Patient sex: M
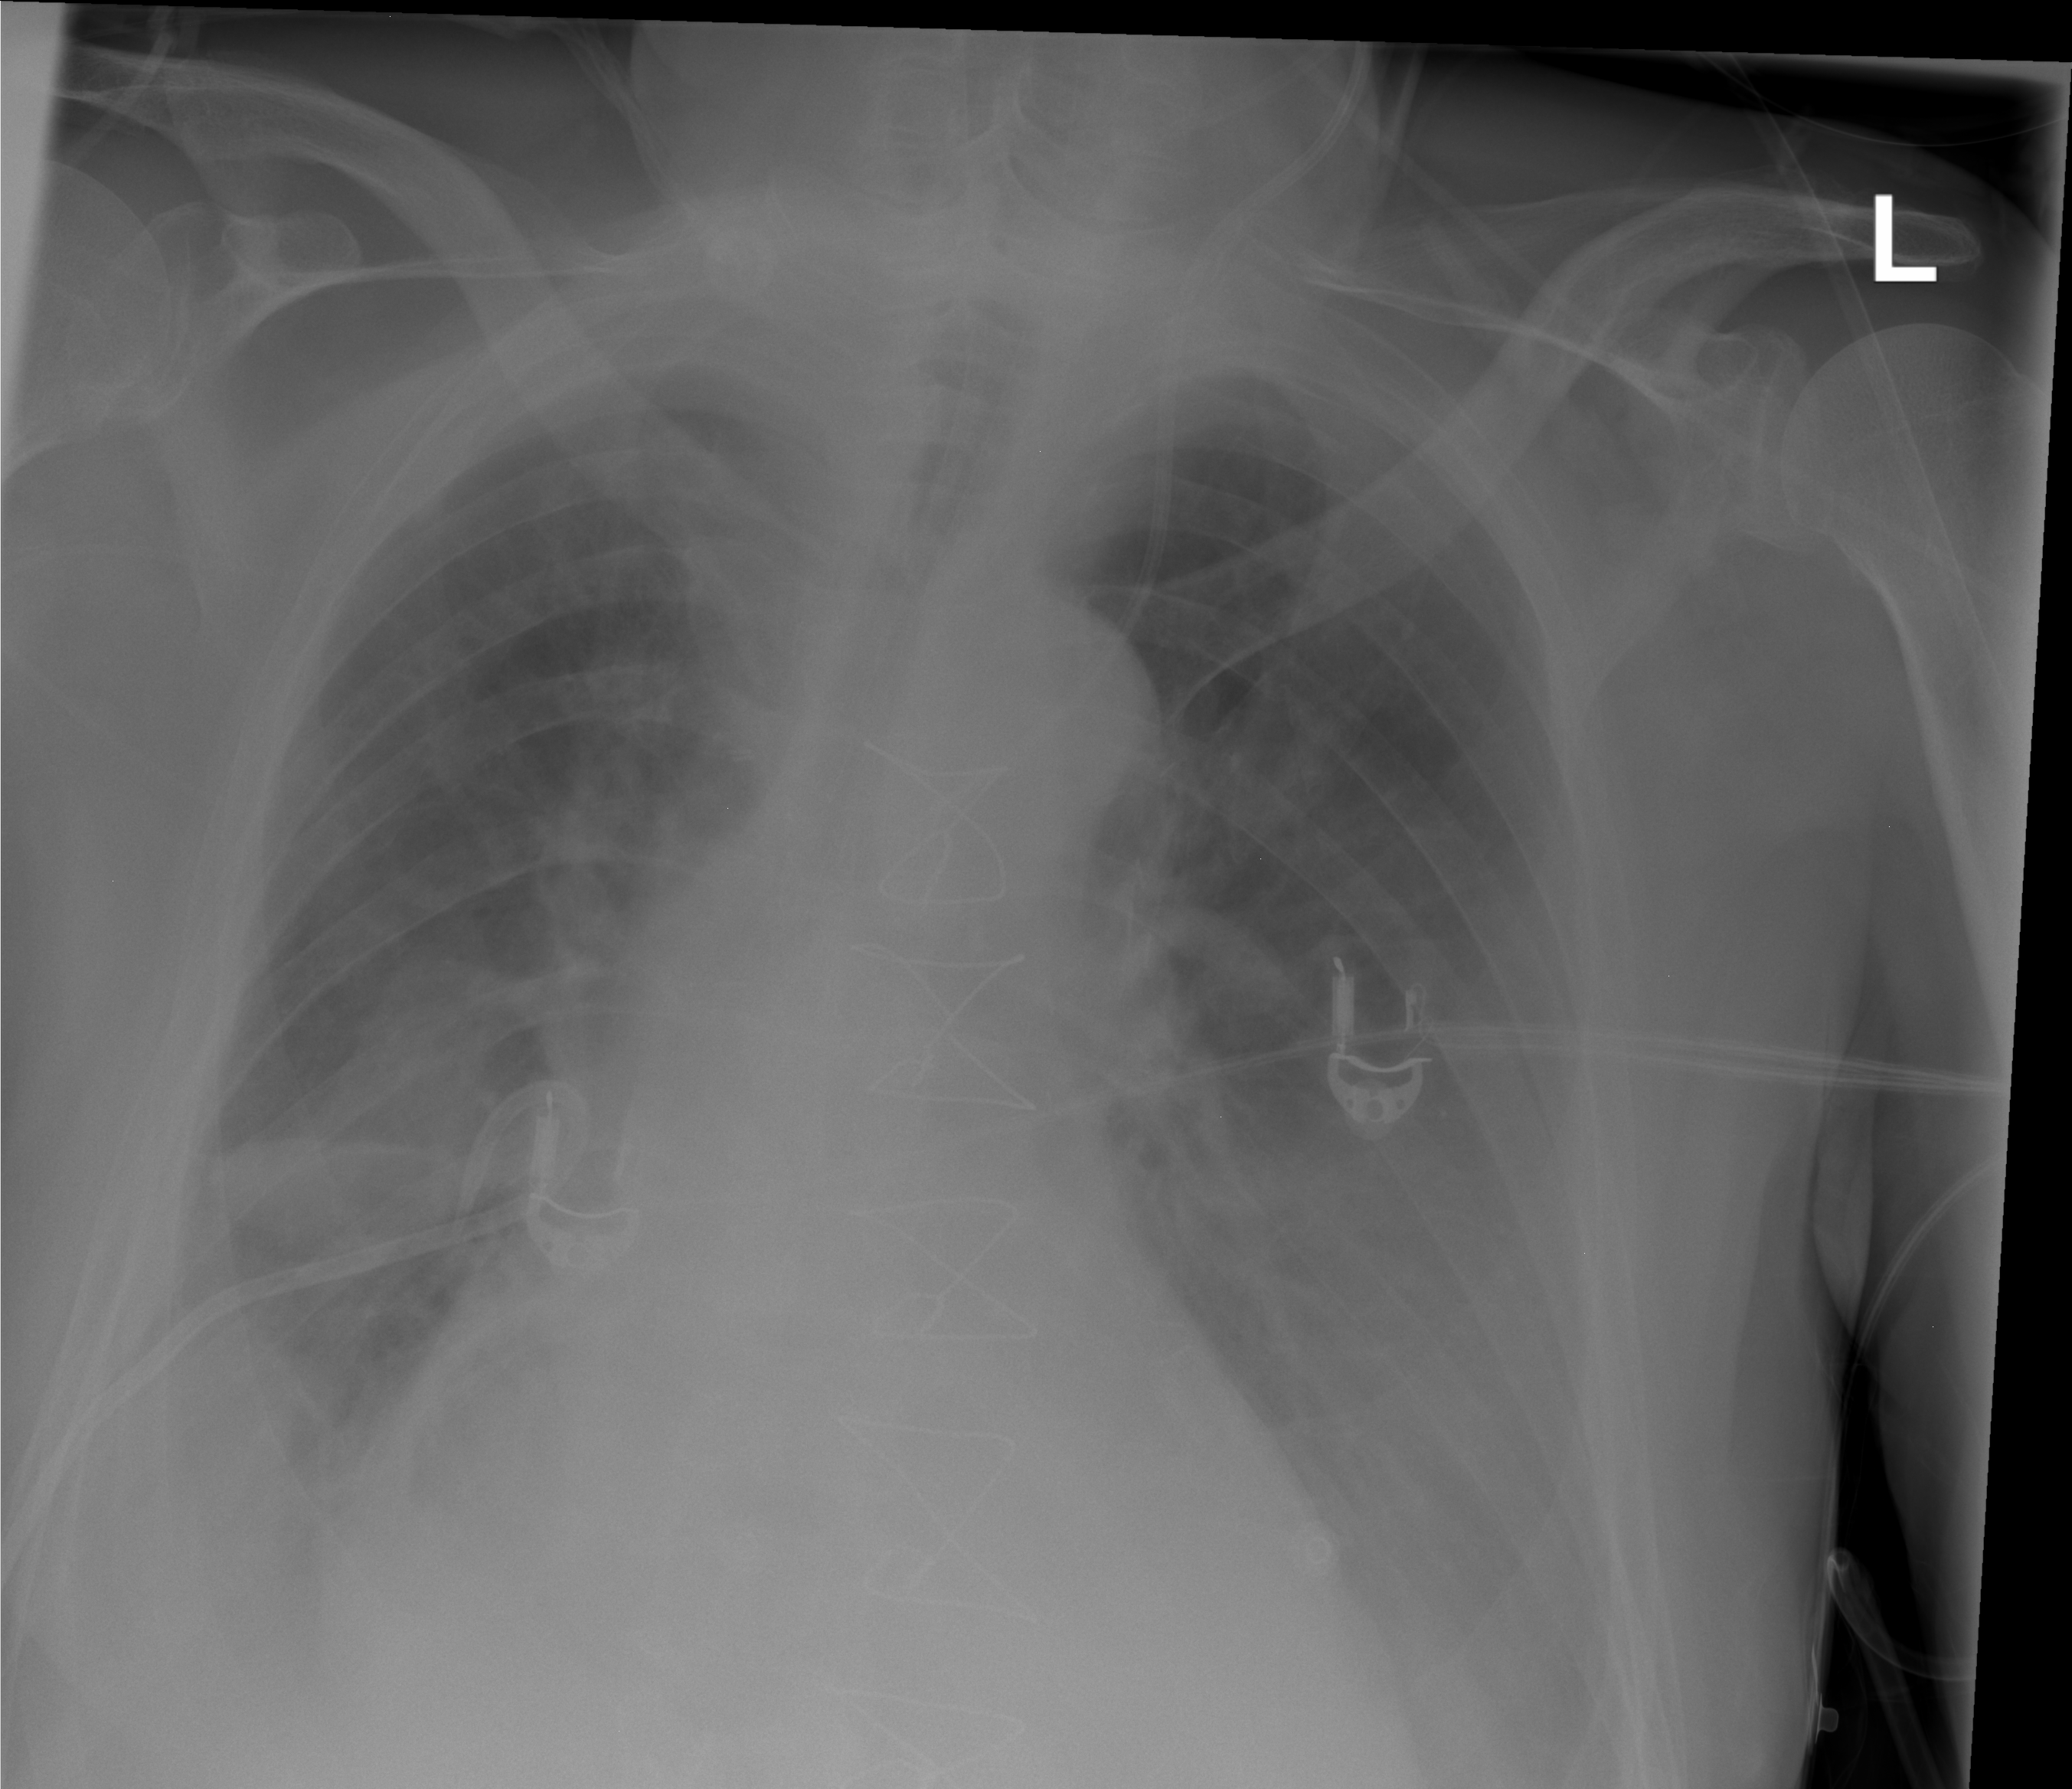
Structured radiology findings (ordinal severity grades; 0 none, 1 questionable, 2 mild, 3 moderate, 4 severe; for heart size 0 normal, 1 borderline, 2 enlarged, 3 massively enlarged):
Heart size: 2
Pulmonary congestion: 0
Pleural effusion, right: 2
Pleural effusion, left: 2
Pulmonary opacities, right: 0
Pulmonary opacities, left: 0
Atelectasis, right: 2
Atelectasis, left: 2